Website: lowes
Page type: customer-info-address
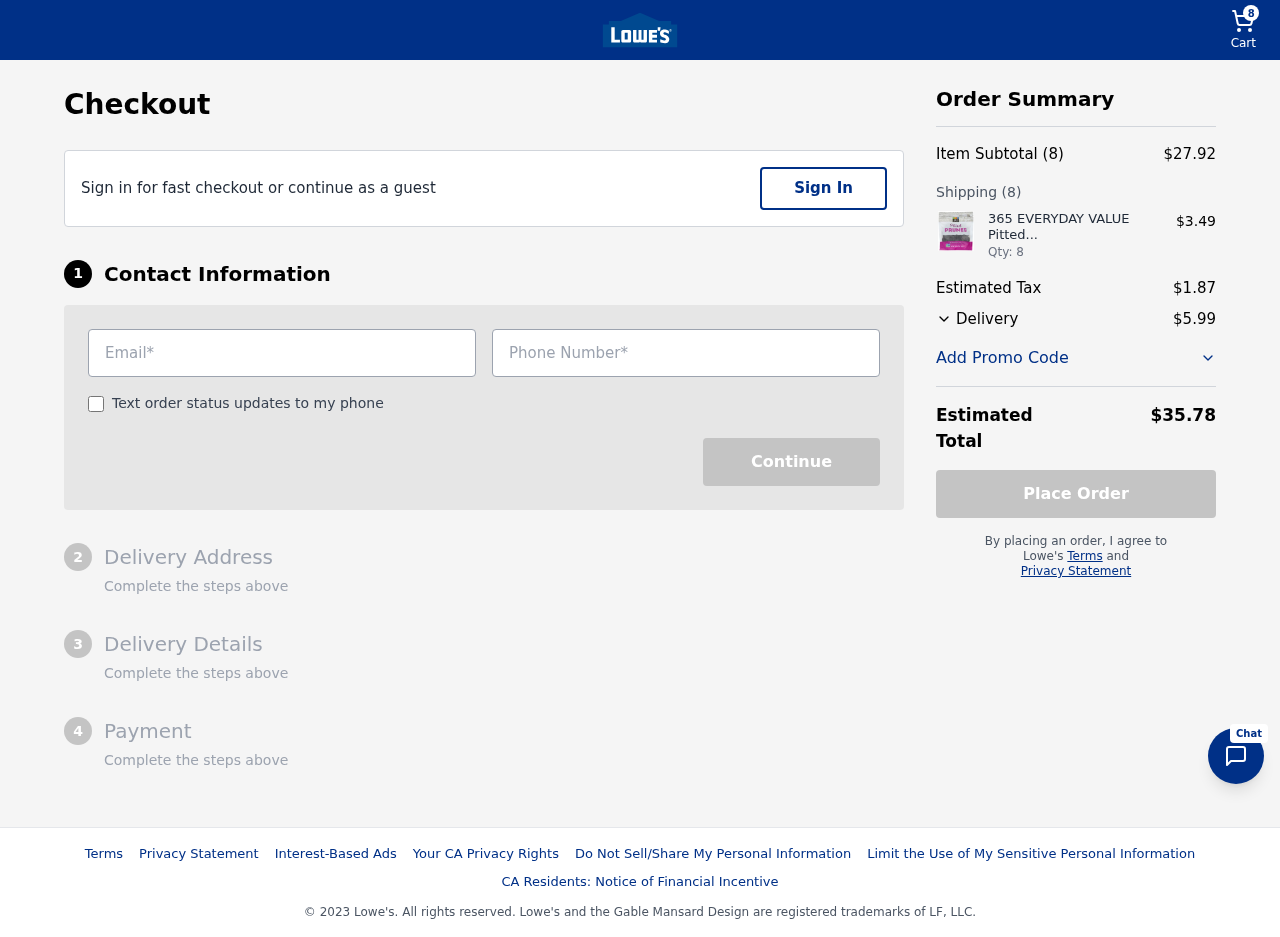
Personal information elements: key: PII_EMAIL
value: carrie.soto@yahoo.com
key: PII_PHONE
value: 9708724625
Product elements: key: PRODUCT1_NAME
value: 365 EVERYDAY VALUE Pitted Prunes, 8 OZ
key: PRODUCT1_PRICE
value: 3.49
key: PRODUCT1_QUANTITY
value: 8
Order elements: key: ORDER_NUM_ITEMS
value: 8
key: ORDER_SUBTOTAL
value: $27.92
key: ORDER_NUM_ITEMS2
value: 8
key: ORDER_TAX
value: $1.87
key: ORDER_SHIPPING_COST
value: $5.99
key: ORDER_TOTAL
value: $35.78